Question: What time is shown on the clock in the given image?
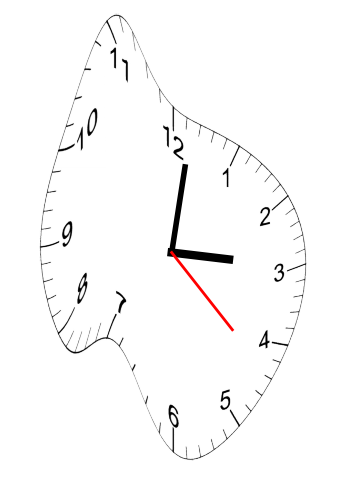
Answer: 03:01:22